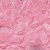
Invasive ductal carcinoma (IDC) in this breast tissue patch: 0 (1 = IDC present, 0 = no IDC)